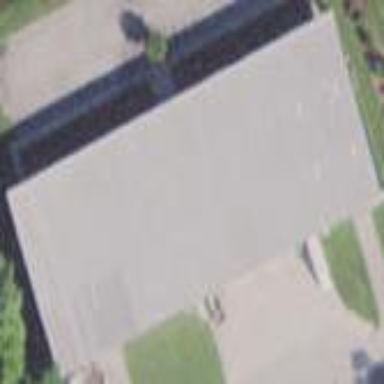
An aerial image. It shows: Industrial building.